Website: apple
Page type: customer-info-address
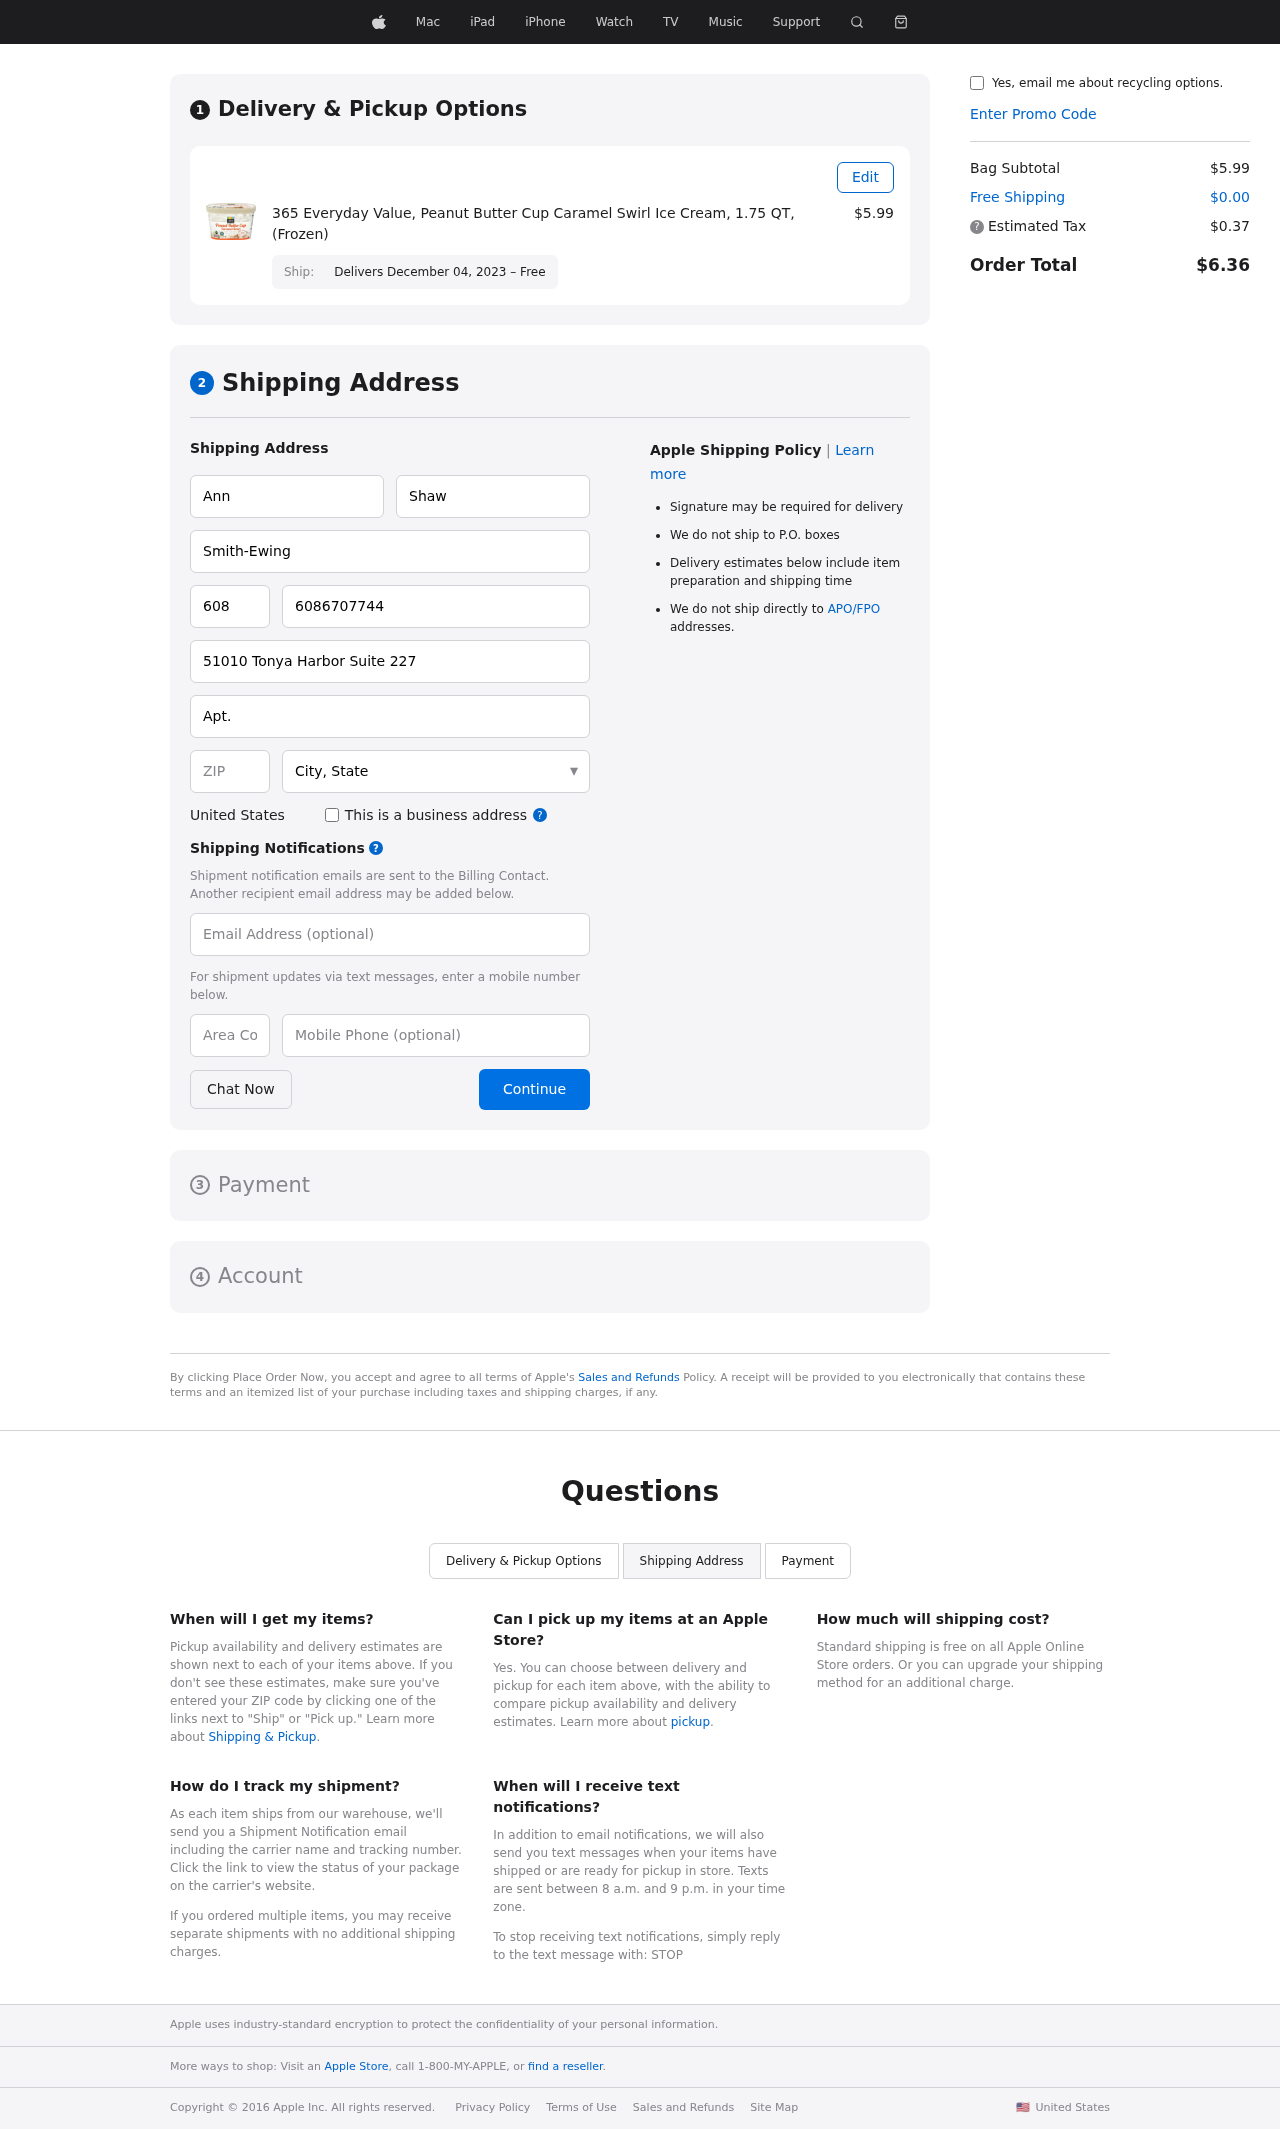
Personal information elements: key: PII_CITY_STATE
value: Williamsport, MO
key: PII_COMPANY
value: Smith-Ewing
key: PII_COUNTRY
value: United States
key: PII_EMAIL
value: ann.shaw@hotmail.com
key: PII_FIRSTNAME
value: Ann
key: PII_LASTNAME
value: Shaw
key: PII_PHONE
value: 6086707744
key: PII_PHONE_ALT
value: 9205755074
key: PII_PHONE_ALT_AREA
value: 920
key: PII_PHONE_AREA
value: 608
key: PII_POSTCODE
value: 04948
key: PII_STREET
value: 51010 Tonya Harbor Suite 227
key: PII_STREET2
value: Apt. 046
Product elements: key: PRODUCT1_NAME
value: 365 Everyday Value, Peanut Butter Cup Caramel Swirl Ice Cream, 1.75 QT, (Frozen)
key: PRODUCT1_PRICE
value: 5.99
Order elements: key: ORDER_DELIVERY_DATE
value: Delivers December 04, 2023 – Free
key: ORDER_SUBTOTAL
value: $5.99
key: ORDER_SHIPPING_COST
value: $0.00
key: ORDER_TAX
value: $0.37
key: ORDER_TOTAL
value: $6.36